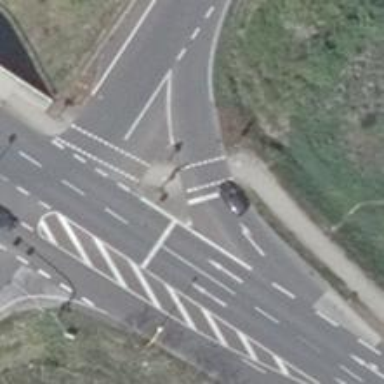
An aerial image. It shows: Crossing with traffic signals.